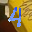
Label: 4